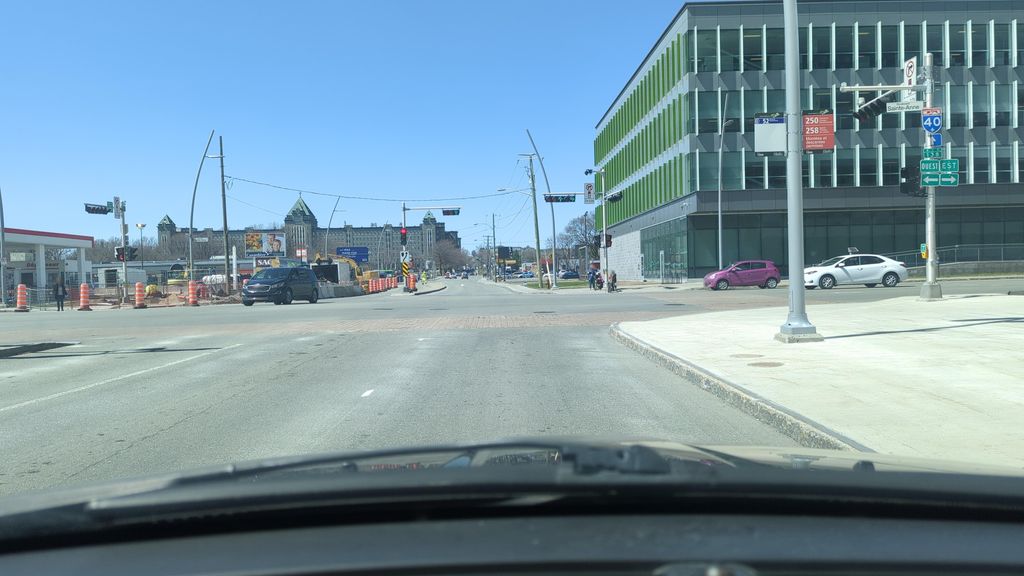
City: quebec_city